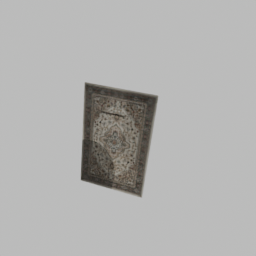
Label: decoration